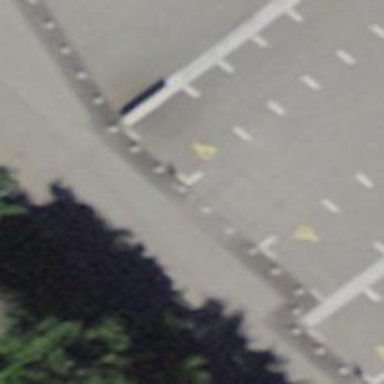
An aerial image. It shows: Bollard.